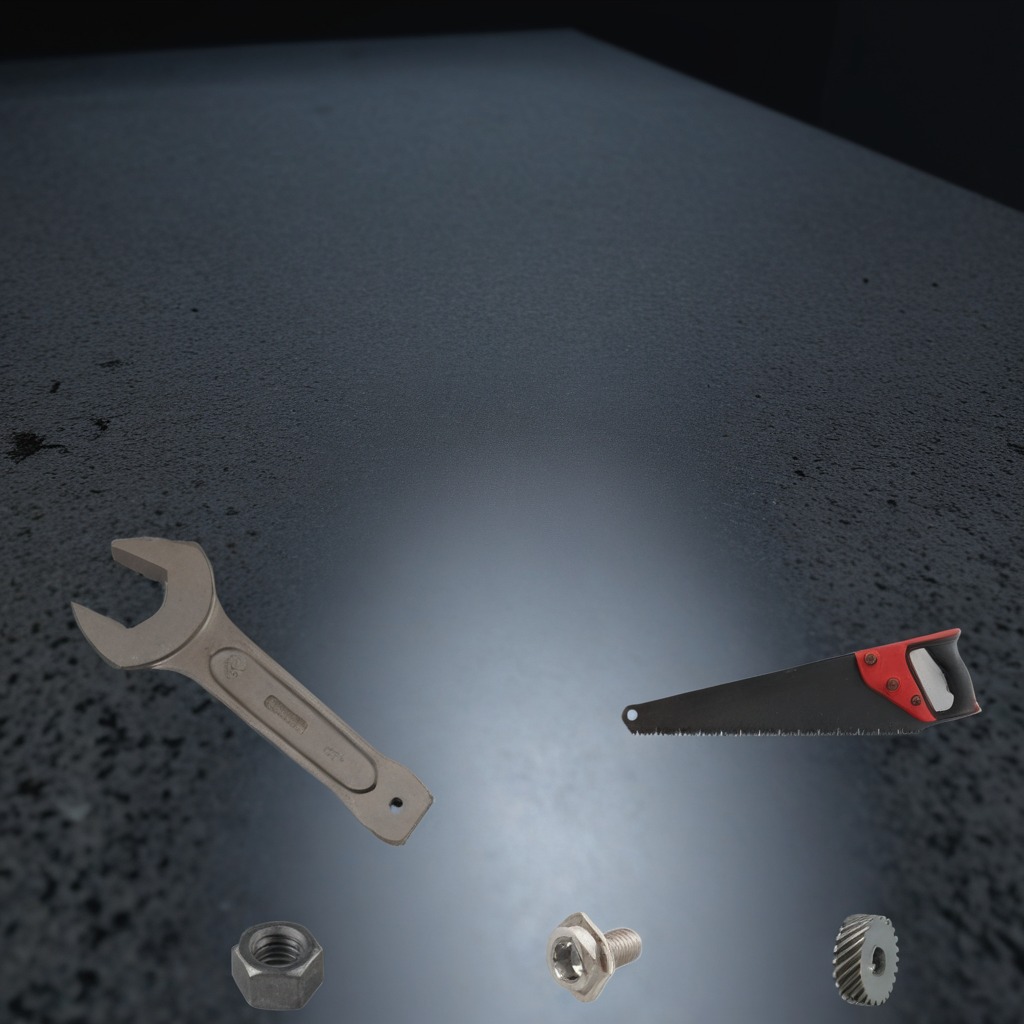
A steel gear with teeth, a metal machine screw, a handheld metal saw, a metal nut, and a wrench are lying on a clean granite table inside a workshop at night dim ambient light soft shadows worn but